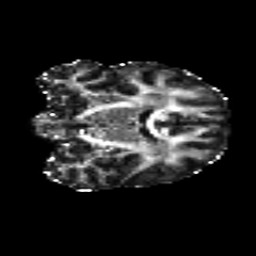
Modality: FA
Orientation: coronal
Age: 24
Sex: female
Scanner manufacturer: siemens
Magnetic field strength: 3 T
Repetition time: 8.8 s
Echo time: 0.085 s